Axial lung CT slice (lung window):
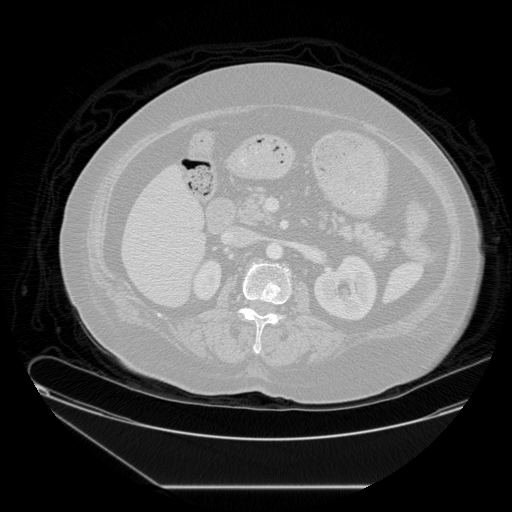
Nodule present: no